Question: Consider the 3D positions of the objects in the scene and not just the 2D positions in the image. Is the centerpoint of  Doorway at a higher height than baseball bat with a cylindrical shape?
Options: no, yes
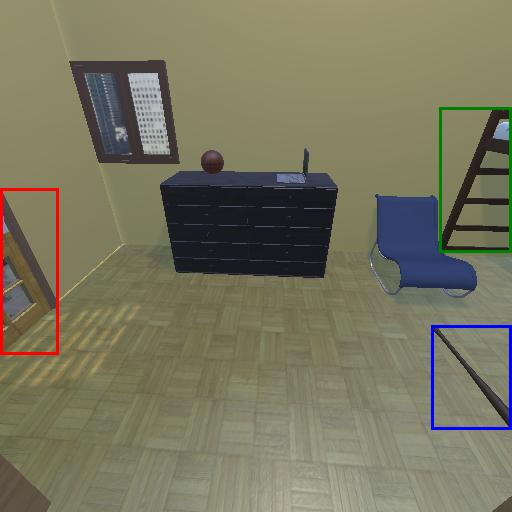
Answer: no